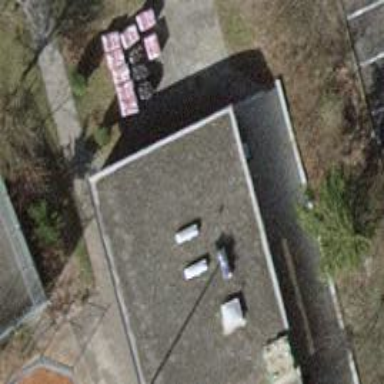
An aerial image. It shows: Restaurant.